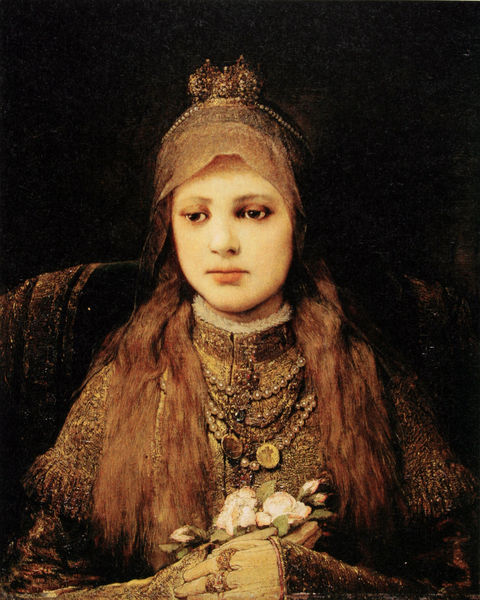
Titel: Die Heilige Elisabeth als Kind
Künstler: Gabriel von Max
Standort: München
Institution: Städtische Galerie im Lenbachhaus
Schlagwörter: dunkel, schatten, weiß, grün, mädchen, sitzen, blume, blumen, braun, finger, frau, grau, haar, handschuhe, hintergrund, kleid, licht, mund, nase, schmuck, schwarz, stuhl, blick, blüten, rose, rosen, rot, schleier, tuch, haube, blond, jacke, arme, augen, blass, gesicht, kragen, lang, trauer, bildnis, hände, portrait, porträt, gold, haare, lange haare, reich, sessel, kind, krone, lippen, locken, perlen, prinzessin, rosa, traurig, infantin, wangen, wellen, lehne, russland, kette, braut, kopftuch, melancholie, tuer, junge frau, perlenkette, ring, rothaarig, denken, medaillon, ringe, kupfer, ketten, trohn, brokat, verziert, tracht, rote haare, gefaltete hände, aufgemotzt, teuer, kopfschmuck, russisch, andenken, scmuck, konigin, schwermut, traditionell, rosenblüte, mädche, madchen, priinzessin, handschuge, rosa blumen, kopsbedeckung